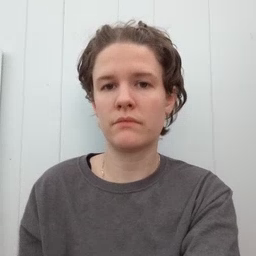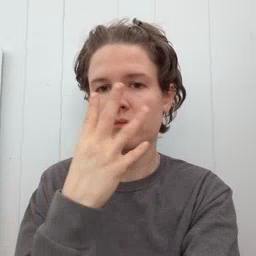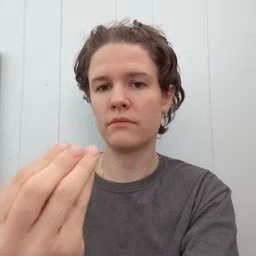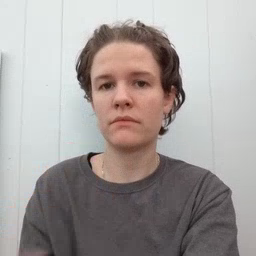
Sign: wolf